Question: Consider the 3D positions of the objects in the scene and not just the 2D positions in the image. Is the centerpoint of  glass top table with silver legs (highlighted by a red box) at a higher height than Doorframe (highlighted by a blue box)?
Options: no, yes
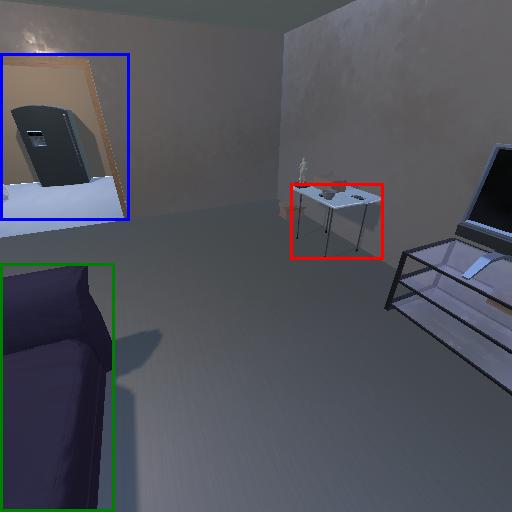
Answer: no